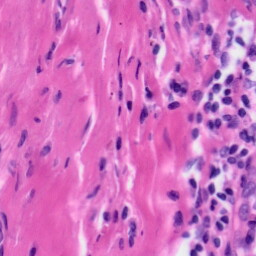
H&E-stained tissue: Tonsil